Question: I have a test page with a list of 100 items.
When I scroll the list down every time this timeout error pops up.
Is there a fix for this in ZK?
There is nothing else special just a list with 100 test rows.

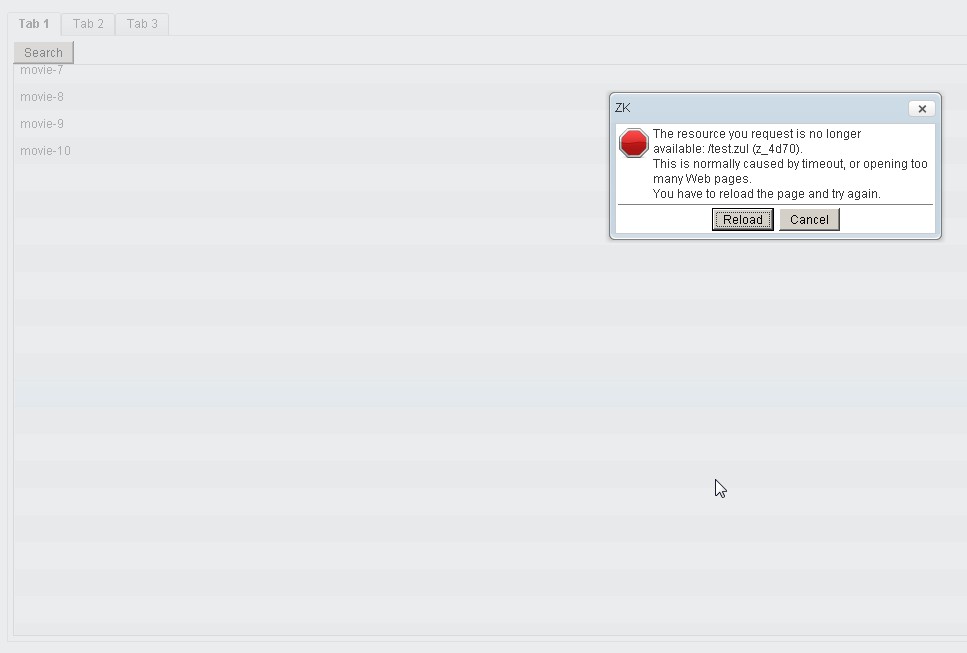
Answer: UPDATE:
On <URL> it says to use:
'''
<zk>
<!-- clustering environment -->
<system-config>
<disable-event-thread/>
<ui-factory-class>org.zkoss.zk.ui.http.SerializableUiFactory</ui-factory-class>
</system-config>
<!-- GAE doesn't allow user's thread -->
<client-config>
<resend-delay>-1</resend-delay>
</client-config>
</zk>
'''
But when I comment this line out:
'''
<disable-event-thread/>
'''
The error goes away!